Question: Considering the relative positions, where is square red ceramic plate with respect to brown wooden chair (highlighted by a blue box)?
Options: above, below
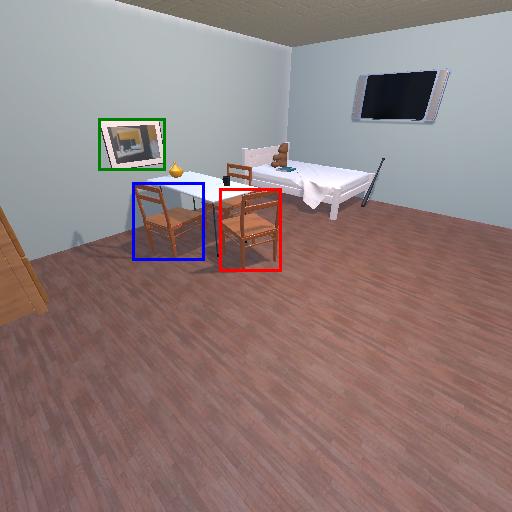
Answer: above